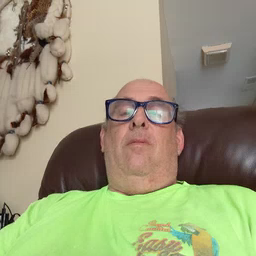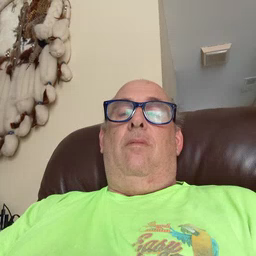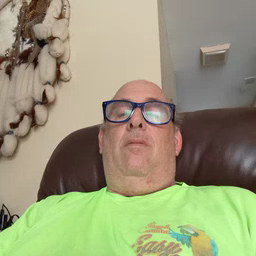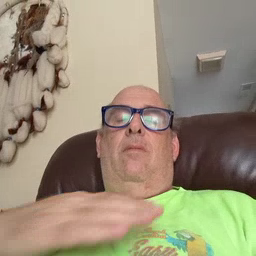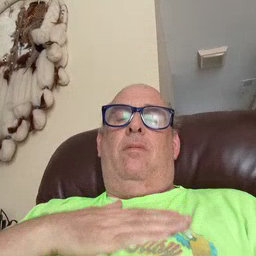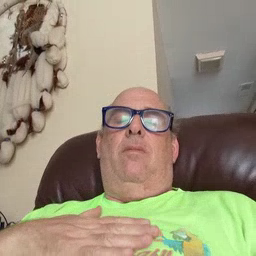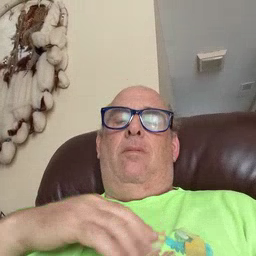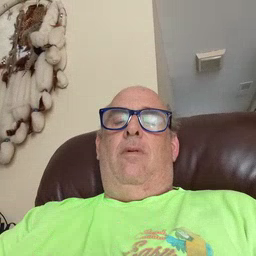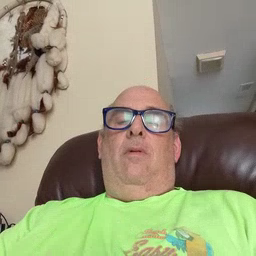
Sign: please